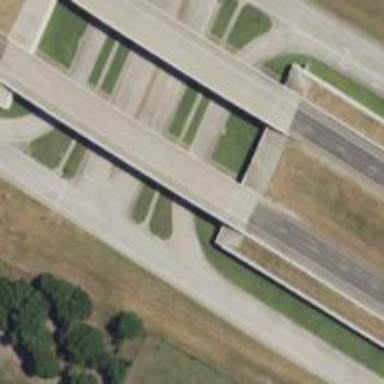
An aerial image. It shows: Trunk link highway.